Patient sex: F
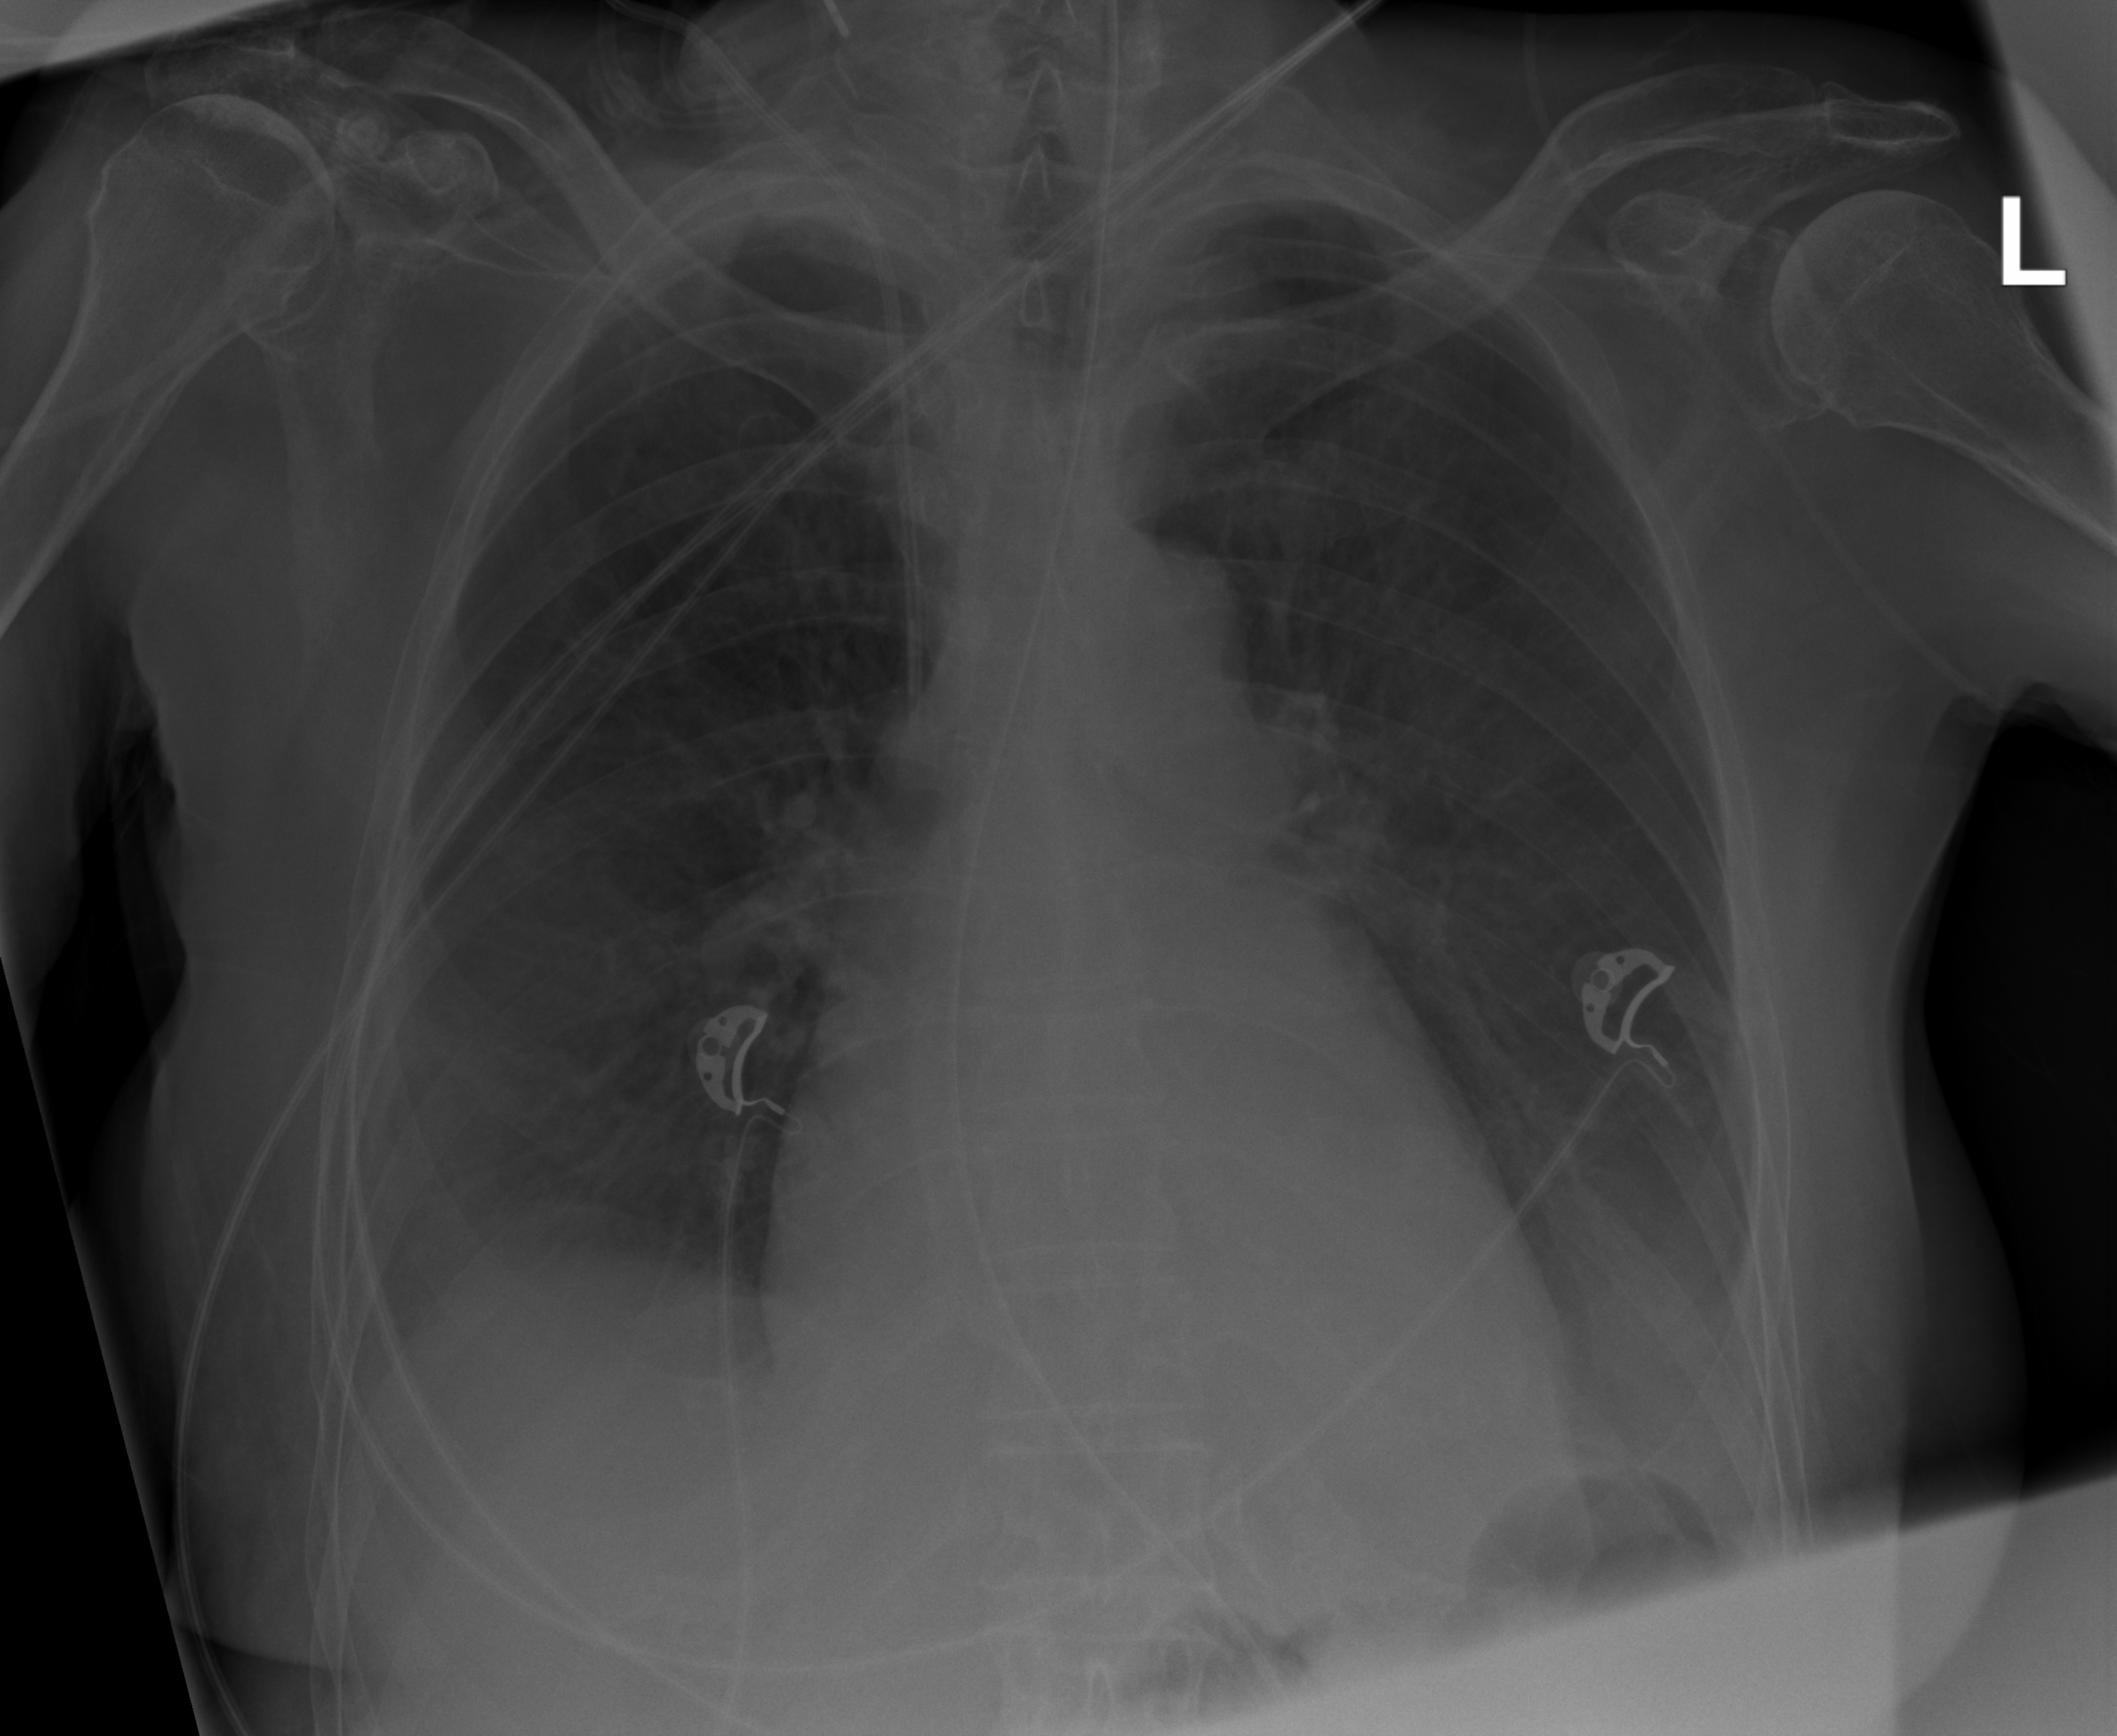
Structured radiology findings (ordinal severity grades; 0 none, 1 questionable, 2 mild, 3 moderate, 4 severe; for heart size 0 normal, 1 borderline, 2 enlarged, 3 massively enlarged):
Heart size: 0
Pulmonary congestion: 0
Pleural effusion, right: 1
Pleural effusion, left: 2
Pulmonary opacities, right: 2
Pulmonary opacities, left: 2
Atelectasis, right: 2
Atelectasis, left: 2